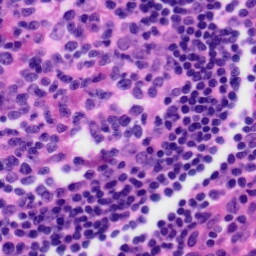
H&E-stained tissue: Tonsil